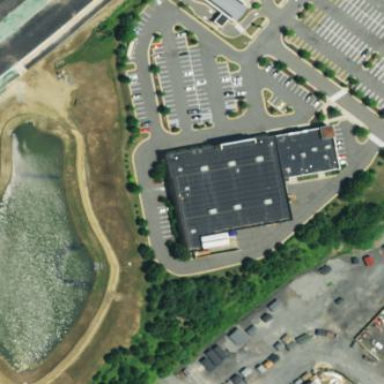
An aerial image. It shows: Retail building.